Question: Sometimes my connectedAndroidTest doesn't actually execute any tests, even though the connected device seems to be found. I end up with a report like the following:

Doing 'gradle --info connectedAndroidTest' I get:
'''
Executing task ':app:connectedAndroidTest' (up-to-date check took 0.0 secs) due to:
Task has not declared any outputs.
'''
I restarted the device one time and got my report. But that doesn't always help.
I'm using a (rooted) Samsung Tab 2, running Android 4.1.1. I'm using gradle/the latest Android Studio on a Mac with OS X 10.9.4. Ideas?
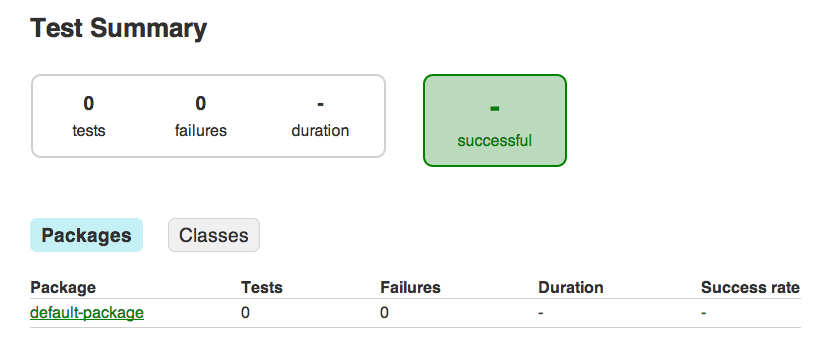
Answer: You need "--rerun-tasks" to force the tests to rerun when no code has changed.
More details and extensive discussion here: <URL>